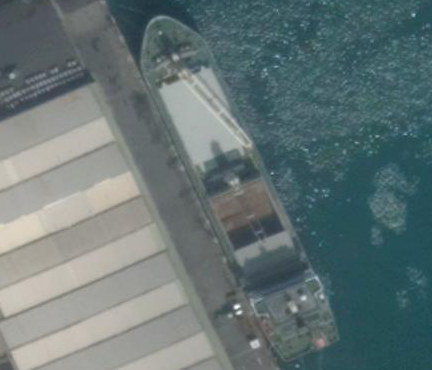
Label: Cargo_ship